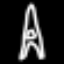
Label: The Eiffel Tower